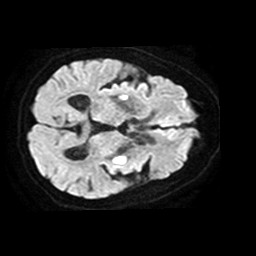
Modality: TRACE
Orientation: axial
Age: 63
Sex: female
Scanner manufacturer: philips
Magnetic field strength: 1.5 T
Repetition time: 3.679 s
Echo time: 0.09411 s